Field crop: maize
Growth stage: 1
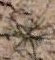
Species: salsola